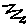
Label: zigzag